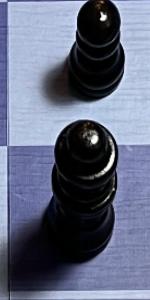
Label: Queen_Black